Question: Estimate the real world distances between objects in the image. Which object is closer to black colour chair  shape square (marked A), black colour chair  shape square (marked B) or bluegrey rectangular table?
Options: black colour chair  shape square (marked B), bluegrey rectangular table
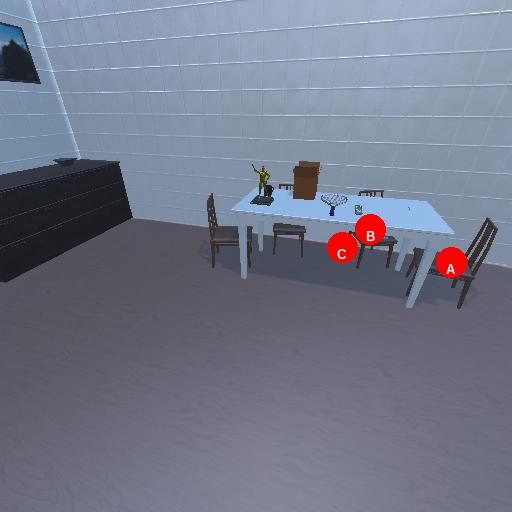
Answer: black colour chair  shape square (marked B)